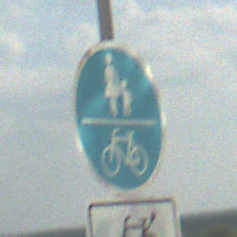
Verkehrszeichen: GemeinsamerGehUndRadweg
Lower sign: EinspurigeFahrzeugeFrei4
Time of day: MorningAfternoon
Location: Outdoor (Beach)
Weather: PartlyCloudy
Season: NotSpecified
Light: Natural